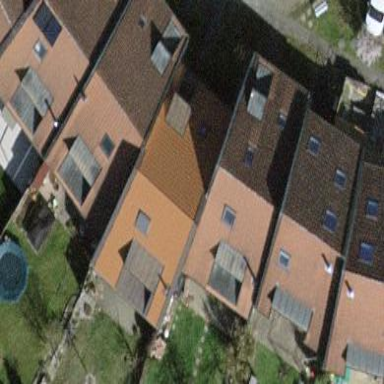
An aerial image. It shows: Terrace building with gabled roof.